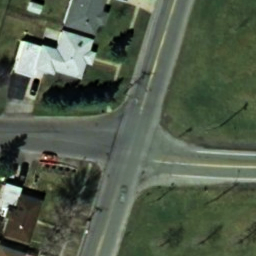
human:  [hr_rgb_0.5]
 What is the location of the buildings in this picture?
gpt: left